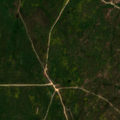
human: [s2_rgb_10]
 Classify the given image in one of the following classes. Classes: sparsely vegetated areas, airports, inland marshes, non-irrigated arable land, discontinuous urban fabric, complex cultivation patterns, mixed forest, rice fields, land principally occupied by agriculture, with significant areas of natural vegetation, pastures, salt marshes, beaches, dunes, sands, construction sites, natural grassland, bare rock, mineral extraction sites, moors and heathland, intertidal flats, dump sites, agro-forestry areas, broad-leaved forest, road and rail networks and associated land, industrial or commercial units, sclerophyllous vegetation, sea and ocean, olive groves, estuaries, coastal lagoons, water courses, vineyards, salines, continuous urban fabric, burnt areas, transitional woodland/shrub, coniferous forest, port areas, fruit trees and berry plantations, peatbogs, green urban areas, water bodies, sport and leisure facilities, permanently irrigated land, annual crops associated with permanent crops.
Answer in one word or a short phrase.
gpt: agro-forestry areas, broad-leaved forest